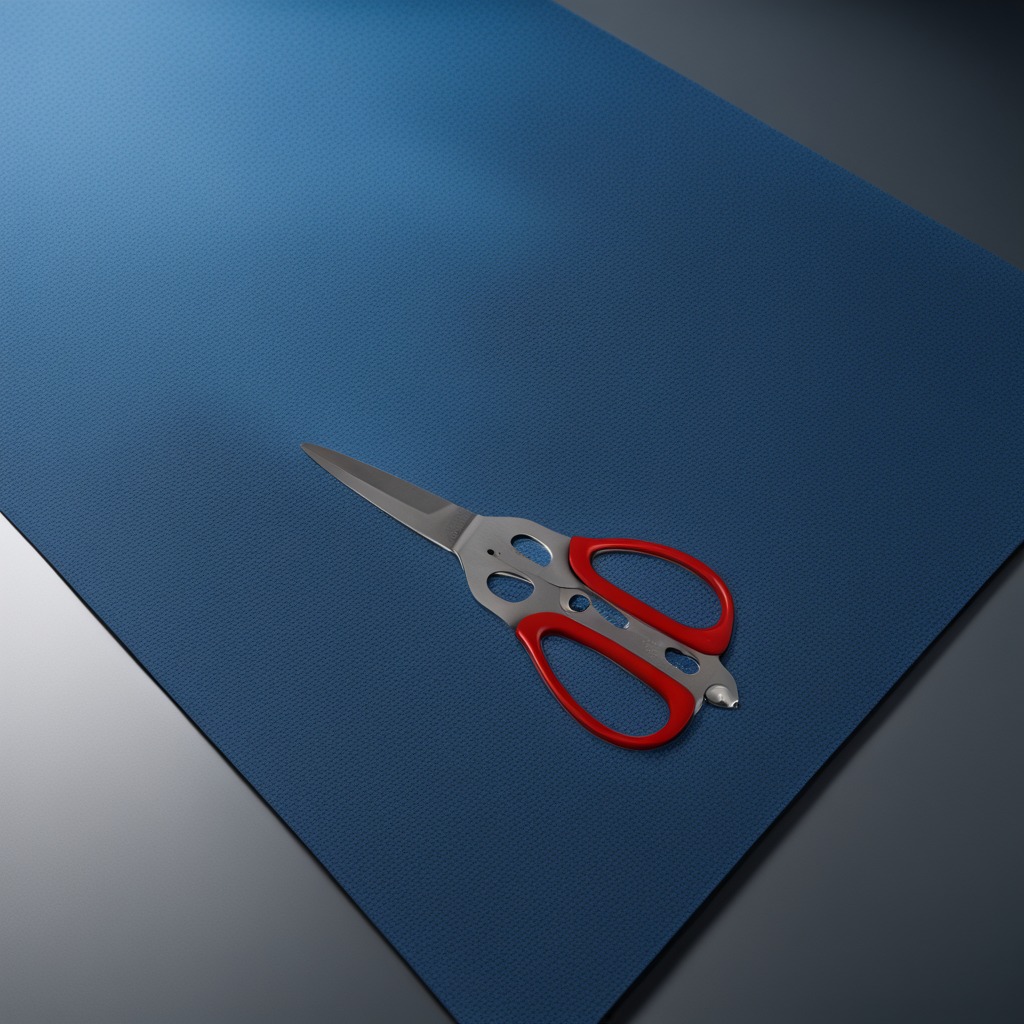
A scissor lies on a clean granite tabletop covered with a blue rubber mat inside a workshop under bright overhead lighting crisp shadows high clarity worn but beneath the mat